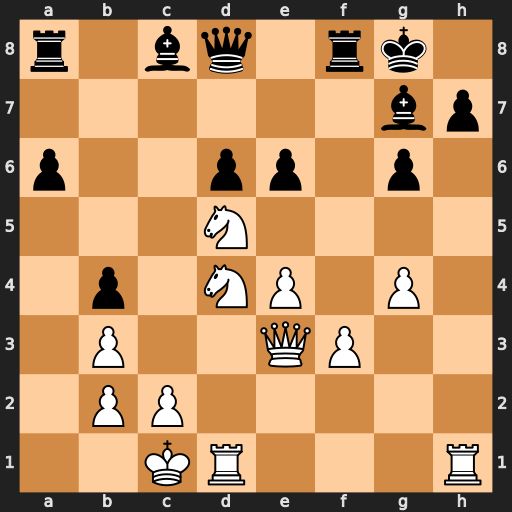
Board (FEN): r1bq1rk1/6bp/p2pp1p1/3N4/1p1NP1P1/1P2QP2/1PP5/2KR3R
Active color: w
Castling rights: -
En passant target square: -
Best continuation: Nc6 exd5 Nxd8